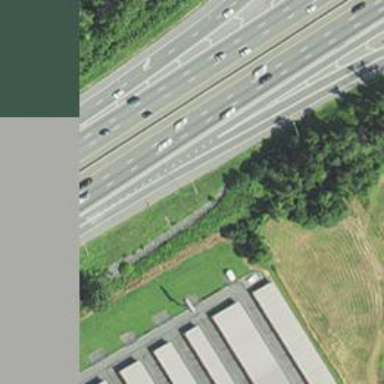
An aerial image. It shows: Motorway junction.